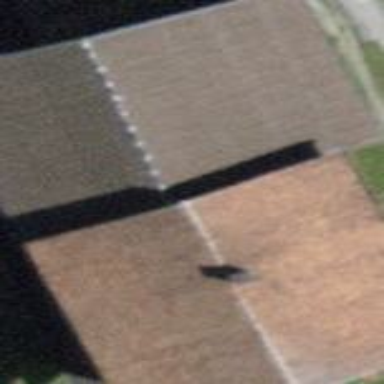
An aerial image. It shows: Farm building.